The trace is the raw vibration amplitude of a rotating bearing as a function of time. Classify the bearing condition as one of: normal, inner_race, outer_race, ball.
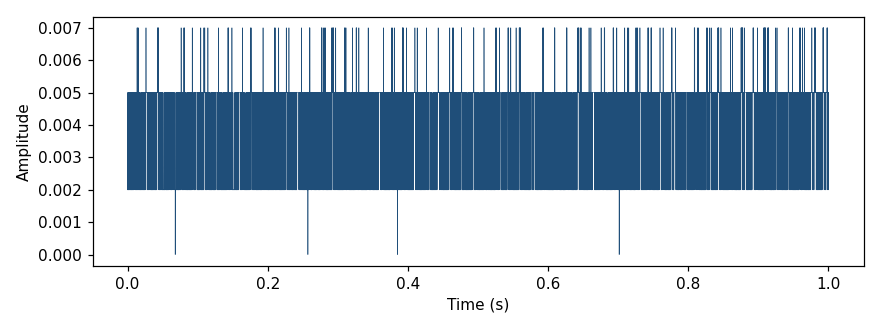
Answer: outer_race